Question: I'm trying to retrieve a specific value from a Firebase realtime Database.
The data looks like this:

I want to get the URL value from any of them and then put it into a string variable to use later. This is so that the program does not need to be changed if the download link is changed. The code I have so far is;
'''
DatabaseReference fdb = FirebaseDatabase.getInstance().getReference();
//Query query = fdb.child("URLDOWNLOADS").child("WSSeasons")
fdb.addListenerForSingleValueEvent(new ValueEventListener()
{
@Override
public void onDataChange(@NonNull DataSnapshot dataSnapshot)
{
for (DataSnapshot url : dataSnapshot.getChildren())
{
LoginInfoFirebasedb DownURL = url.getValue(LoginInfoFirebasedb.class);
String temp = DownURL.dwldURL;
URL1 = temp;
}
}
@Override
public void onCancelled(@NonNull DatabaseError databaseError)
{
}
});
'''
Some help would be seriously appreciated. I understand this may be a simple problem but I am stumped.
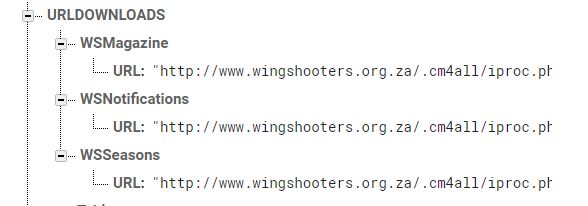
Answer: To get each url as a String, please use the following code:
'''
DatabaseReference rootRef = FirebaseDatabase.getInstance().getReference();
DatabaseReference ref = rootRef.child("URLDOWNLOADS");
ValueEventListener valueEventListener = new ValueEventListener() {
@Override
public void onDataChange(DataSnapshot dataSnapshot) {
for(DataSnapshot ds : dataSnapshot.getChildren()) {
String key = ds.getKey();
String url = ds.child("URL").getValue(String.class);
Log.d(TAG, key + " / " + url);
}
}
@Override
public void onCancelled(@NonNull DatabaseError databaseError) {
Log.d(TAG, databaseError.getMessage()); //Don't ignore errors!
}
};
ref.addListenerForSingleValueEvent(valueEventListener);
'''